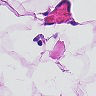
Metastatic tissue present: no